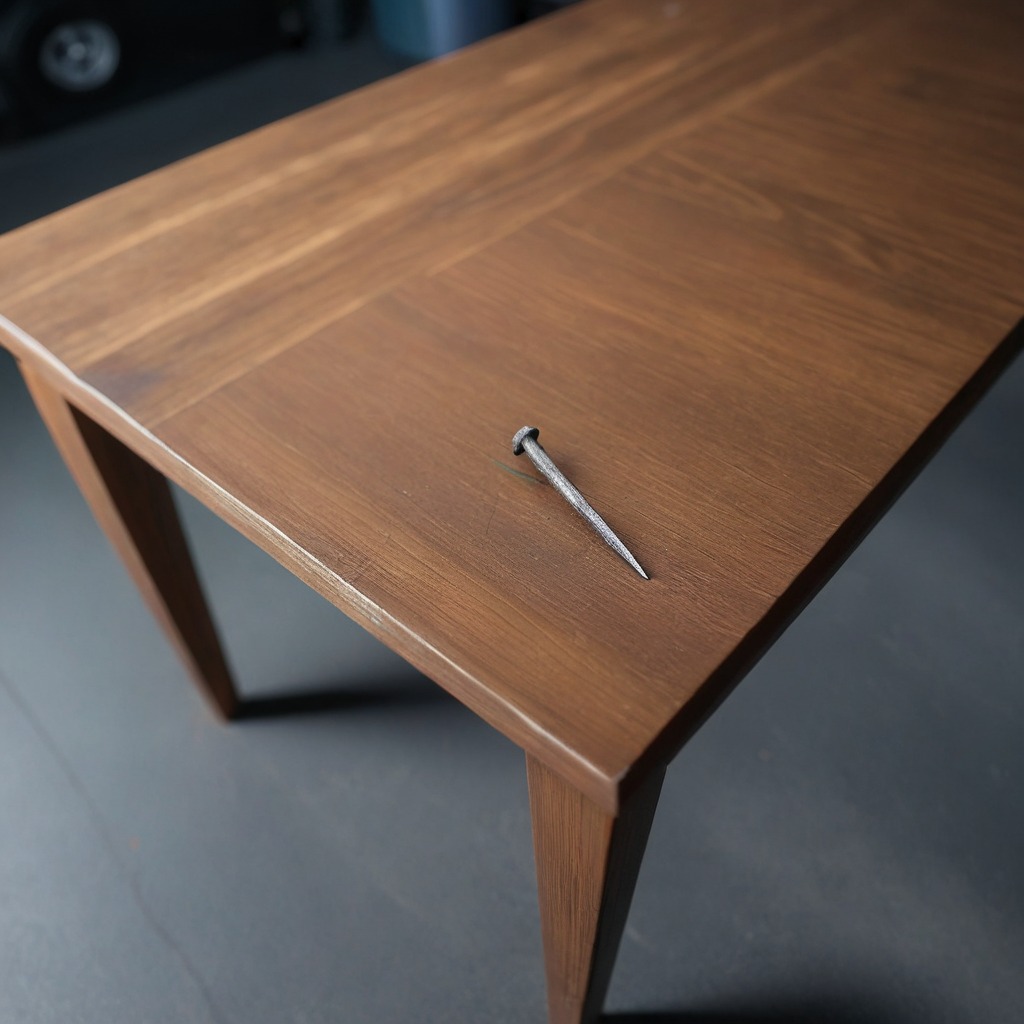
An iron nail is lying on a table with faint burn marks in a small garage at twilight.